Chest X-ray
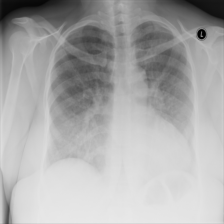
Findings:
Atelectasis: negative
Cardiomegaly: negative
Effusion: negative
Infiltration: negative
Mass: negative
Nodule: negative
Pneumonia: negative
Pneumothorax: negative
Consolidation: negative
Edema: negative
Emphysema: negative
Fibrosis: negative
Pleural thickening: negative
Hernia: negative